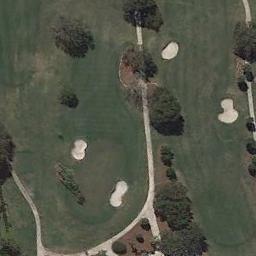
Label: golf_course